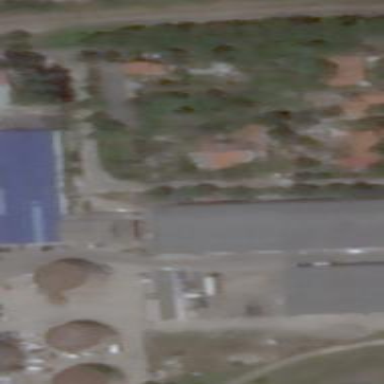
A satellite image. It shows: Warehouse.